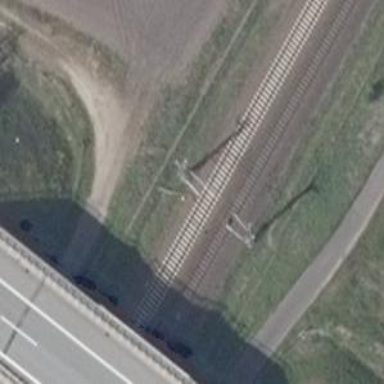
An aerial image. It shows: Milestone along the railway with catenary mast.